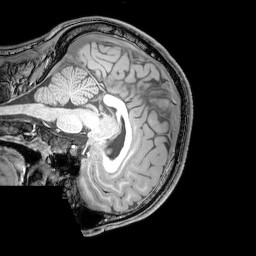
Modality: T1w
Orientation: sagittal
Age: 22
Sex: male
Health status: healthy
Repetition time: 0.081 s
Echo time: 0.037 s